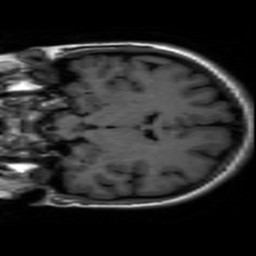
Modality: inplaneT1
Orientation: coronal
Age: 17
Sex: female
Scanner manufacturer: ge
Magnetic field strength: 3 T
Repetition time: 2.499 s
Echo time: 0.02513 s